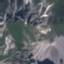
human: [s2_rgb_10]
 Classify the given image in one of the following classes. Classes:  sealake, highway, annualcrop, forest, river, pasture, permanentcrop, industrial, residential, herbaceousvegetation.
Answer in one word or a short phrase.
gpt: HerbaceousVegetation